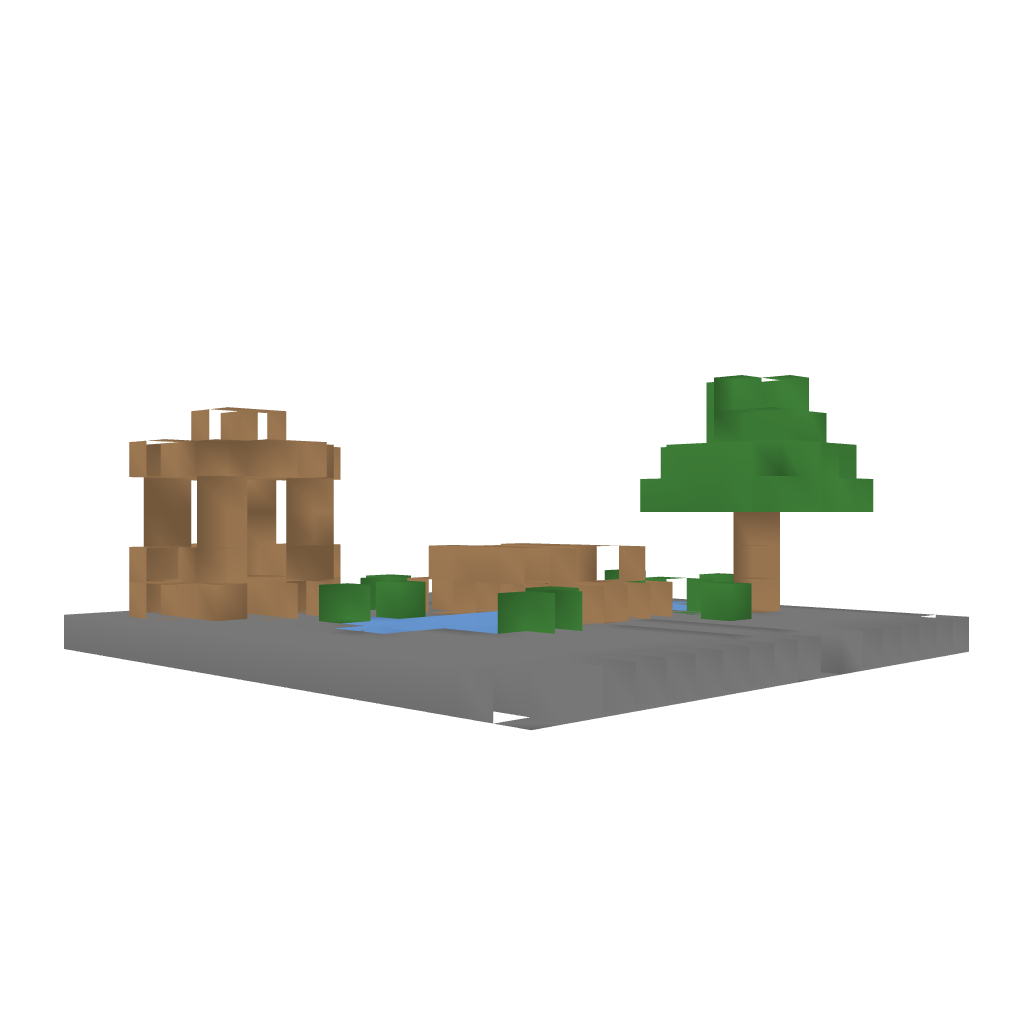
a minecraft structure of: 5 minute Builds #1 bad low quality